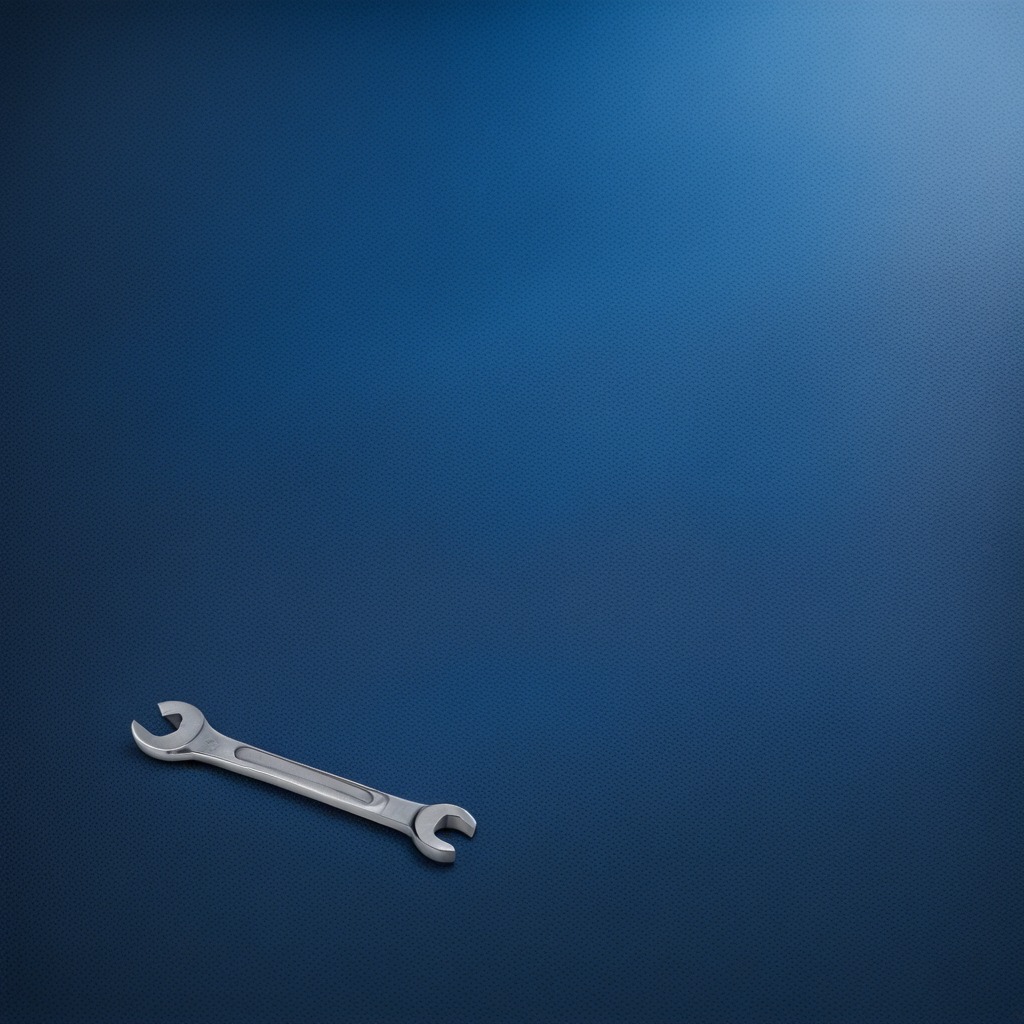
An wrench is lying on a clean granite tabletop covered with a blue rubber mat inside a workshop under bright overhead lighting crisp shadows high clarity worn but beneath the mat.